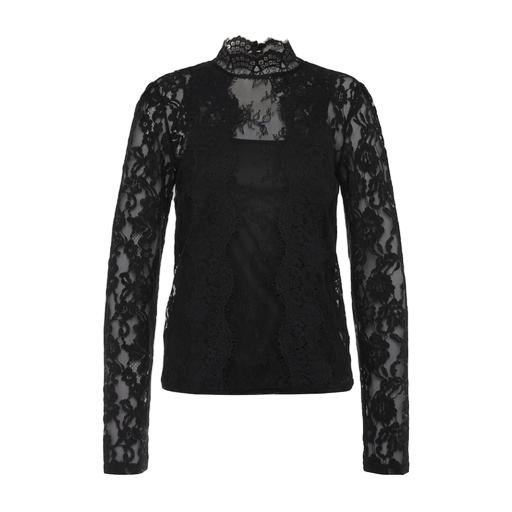
black long-sleeved lace top, black stretch lace mock-turtleneck top, black high neck lace, white background